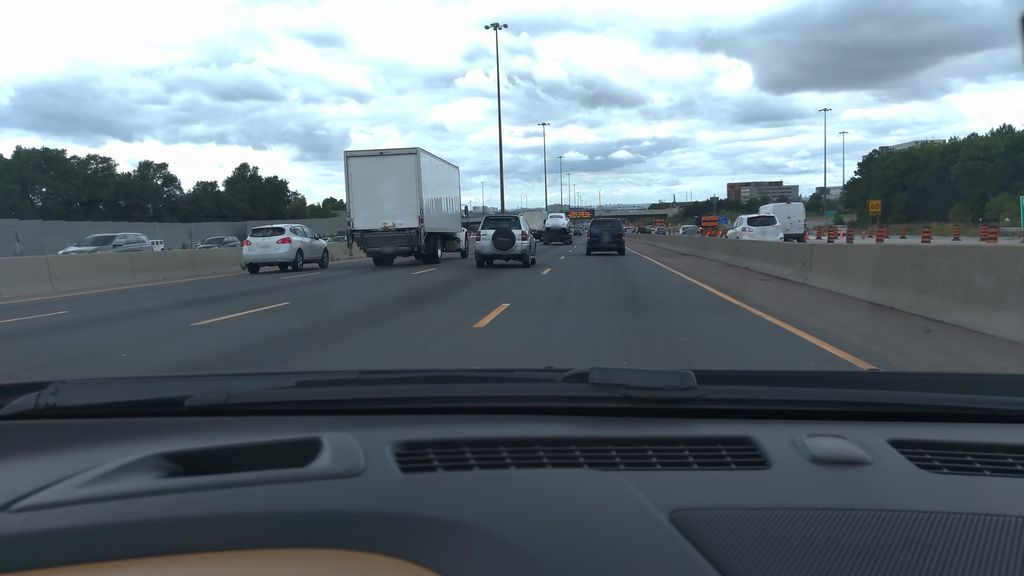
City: toronto